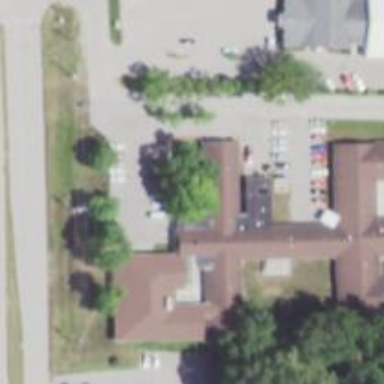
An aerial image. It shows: Nursing home.